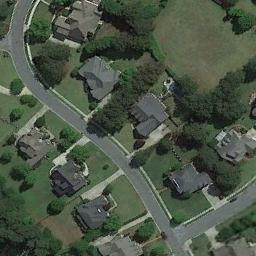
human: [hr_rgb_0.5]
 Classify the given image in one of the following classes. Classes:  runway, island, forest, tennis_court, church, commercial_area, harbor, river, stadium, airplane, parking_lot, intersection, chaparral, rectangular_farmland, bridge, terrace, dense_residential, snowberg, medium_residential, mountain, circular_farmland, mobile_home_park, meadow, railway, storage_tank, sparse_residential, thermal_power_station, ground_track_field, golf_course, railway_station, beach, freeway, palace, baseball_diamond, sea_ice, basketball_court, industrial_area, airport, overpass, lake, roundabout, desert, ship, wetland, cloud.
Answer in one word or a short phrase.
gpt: medium_residential